【题型】解答题　【知识点】平面几何　【难度】easy
已知：如图, $D$ 是 $\triangle ABC$ 的边 $BC$ 上一点, 点 $E$ 在 $\triangle ABC$ 外部, 且 $\angle BAE = \angle CAD$, $\angle ACD = \angle ADC = \angle ADE$, $DE$ 交 $AB$ 于点 $F$。

(1) 求证：$AB = AE$；

(2) 如果 $AD = AF$, 求证：$EF^2 = BF \cdot AB$。

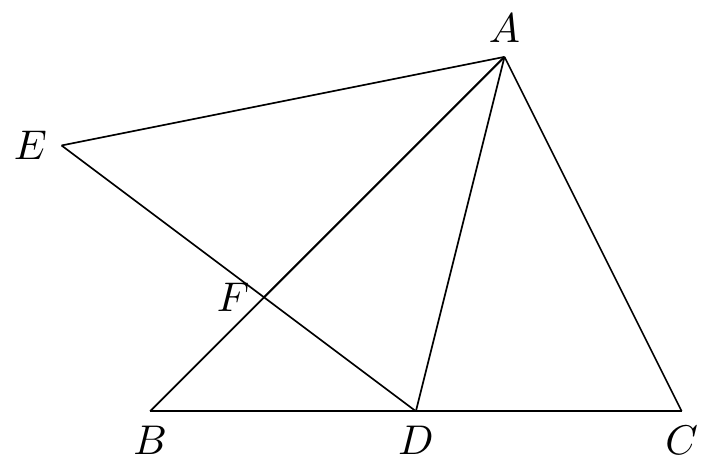
【解答】
(1) $\because$ $\angle ACD = \angle ADC$，

$\therefore$ $AC = AD$，

$\therefore$ $\angle BAE = \angle CAD$，

$\therefore$ $\angle BAC = \angle EAD$，

$\therefore$ $\angle ACD = \angle ADE$，

$\therefore$ $\triangle ABC \cong \triangle AED$（ASA），

$\therefore$ $AB = AE$；

(2) $\because$ $AD = AF$，

$\therefore$ $\angle ADF = \angle AFD$，

$\therefore$ $\angle DAF = 180^\circ - 2\angle ADF$，

$\because$ $\angle ACD = \angle ADC$，

$\therefore$ $\angle CAD = 180^\circ - 2\angle ADC$，

$\therefore$ $\angle ADC = \angle ADE$，

$\therefore$ $\angle CAD = \angle DAF$，

$\because$ $\angle BAE = \angle CAD$，

$\therefore$ $\angle DAF = \angle BAE$，

$\because$ $AB = AE$，

$\therefore$ $\triangle ABD \cong \triangle AEF$（SAS），

$\therefore$ $BD = EF$，$\angle BAD = \angle EAF$，

$\therefore$ $\angle B = \angle E$，$\angle AFE = \angle DFB$，

$\therefore$ $\angle BDF = \angle BAE$，

$\therefore$ $\angle BDF = \angle EAF = \angle BAD$，

$\because$ $\angle B = \angle B$，

$\therefore$ $\triangle BDF \sim \triangle BAD$，

$\therefore$ $\frac{BD}{BA} = \frac{BF}{BD}$，

$\therefore$ $BD^2 = BF \cdot AB$，

$\therefore$ $EF^2 = BF \cdot AB$。